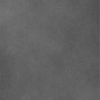
Label: dusty